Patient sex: F
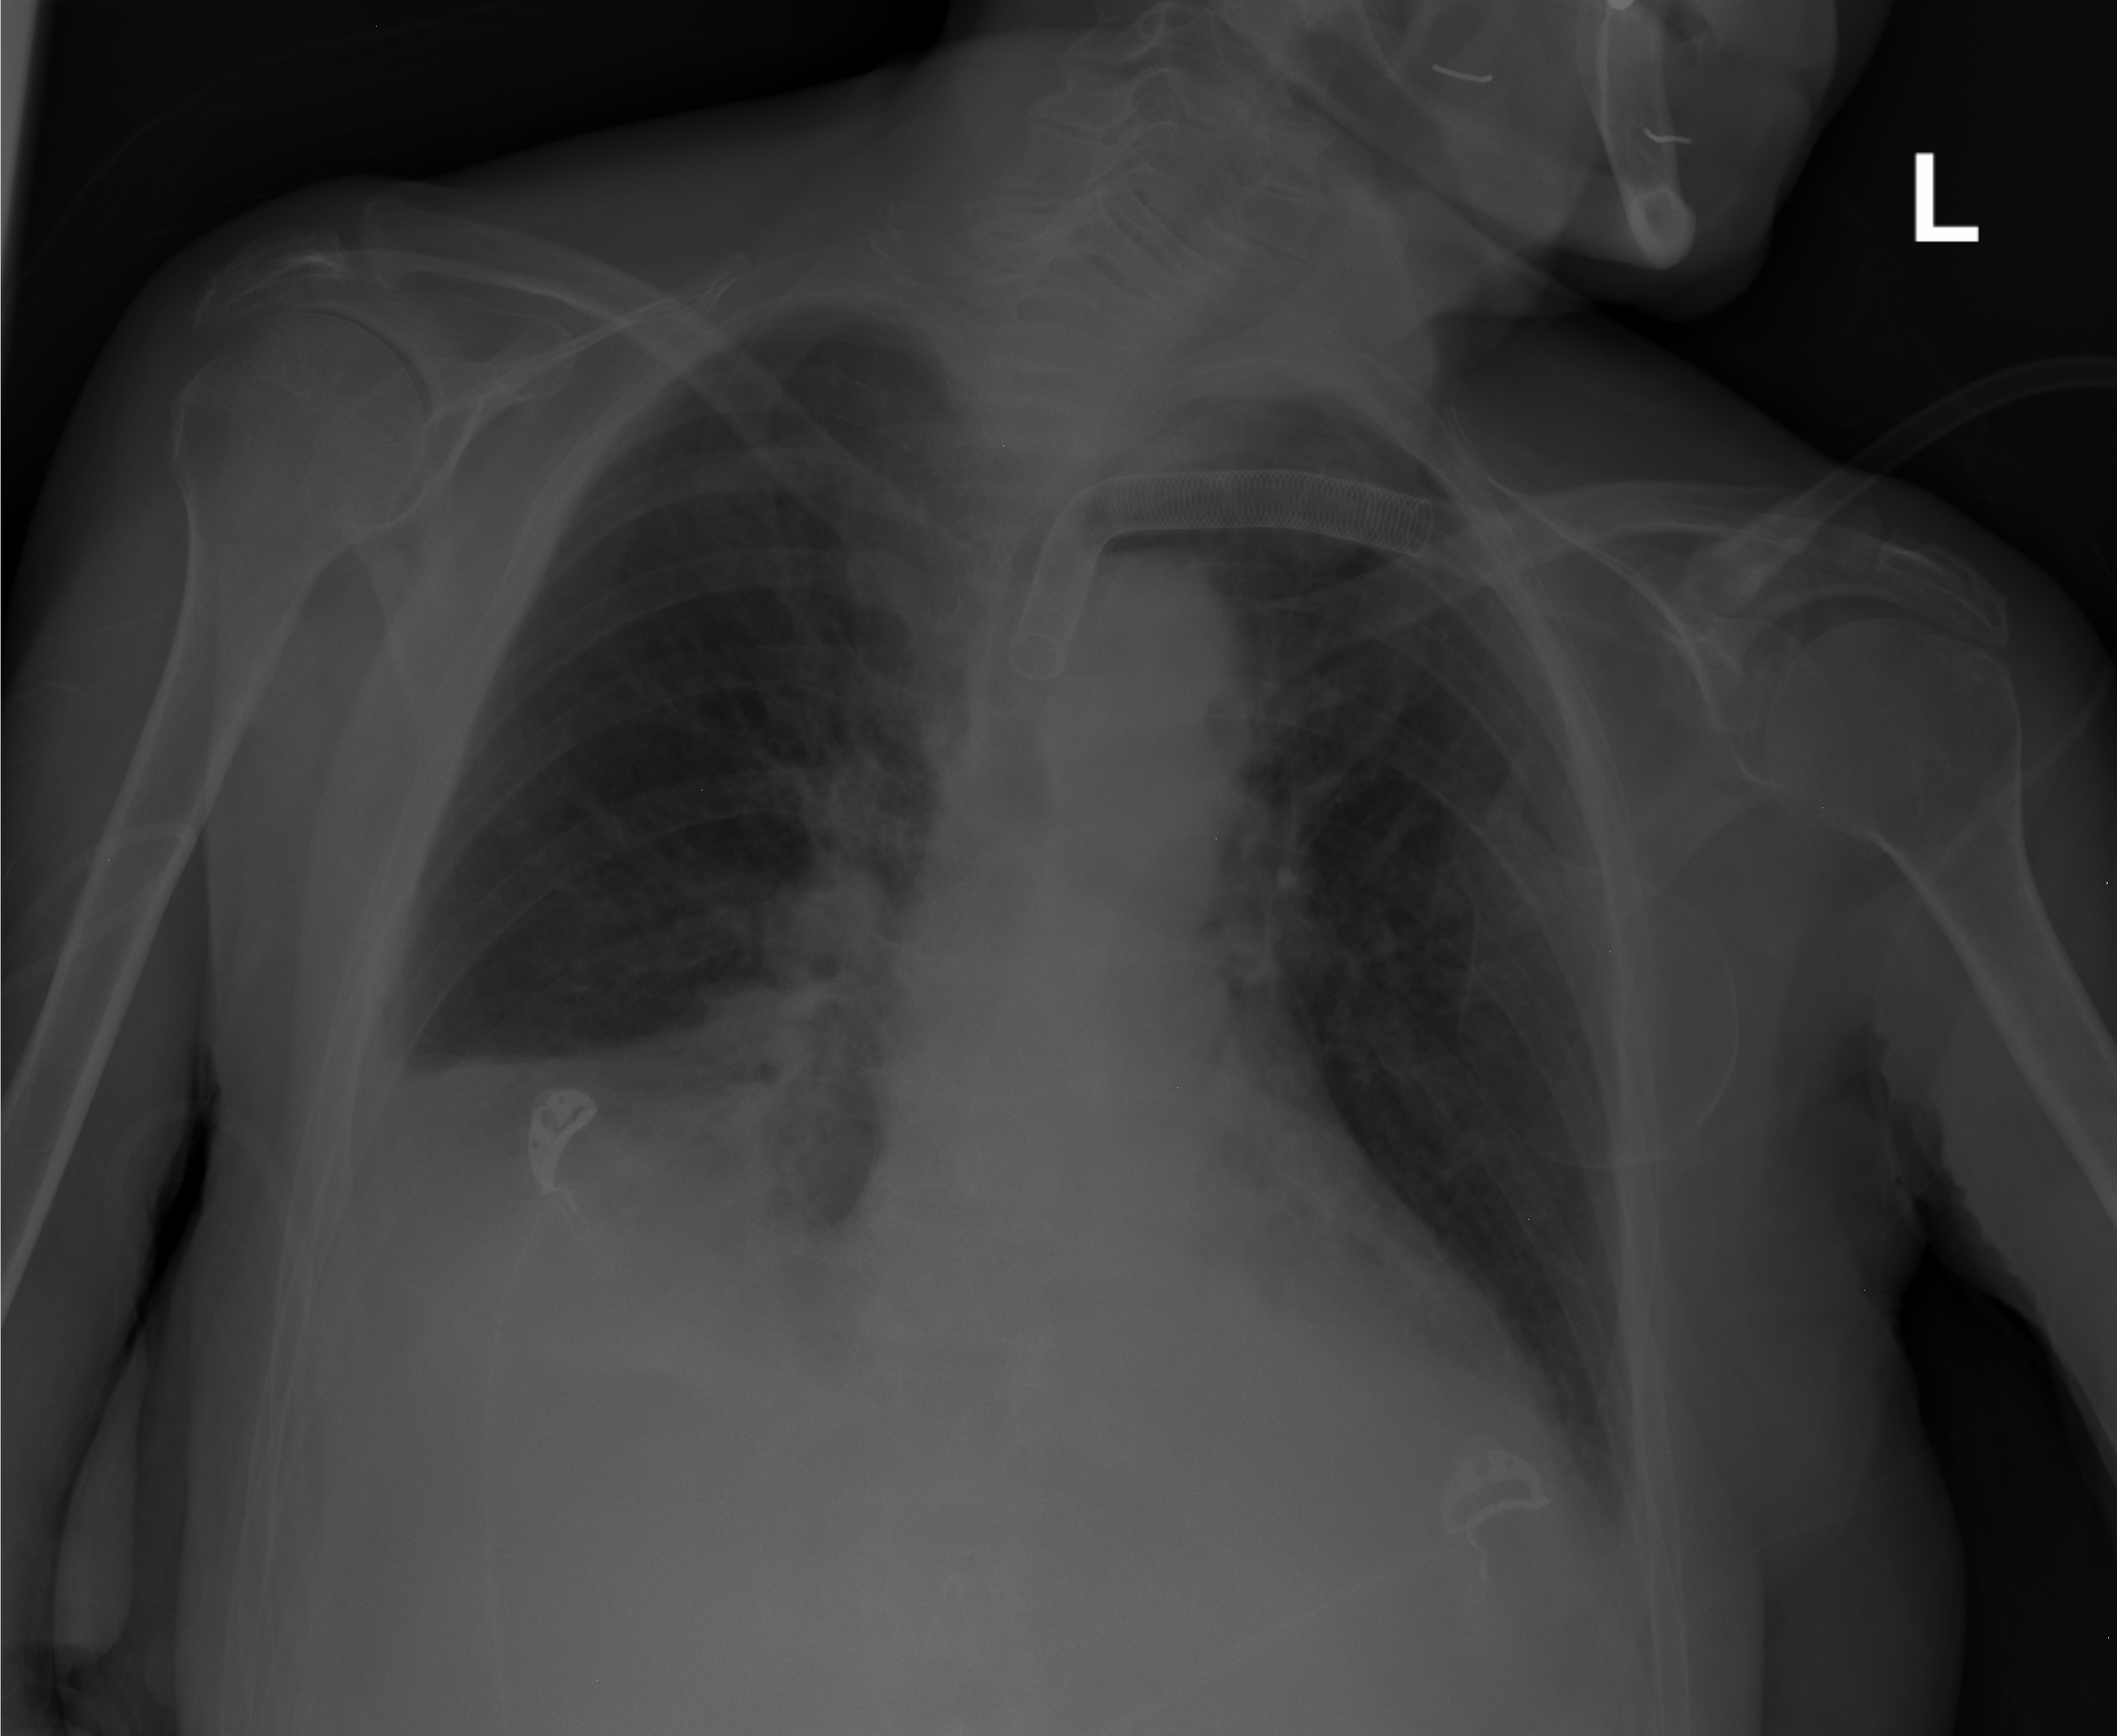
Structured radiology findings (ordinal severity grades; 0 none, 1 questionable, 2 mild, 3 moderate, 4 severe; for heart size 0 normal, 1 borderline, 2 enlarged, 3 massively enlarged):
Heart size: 0
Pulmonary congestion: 0
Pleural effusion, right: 2
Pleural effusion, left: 0
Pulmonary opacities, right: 0
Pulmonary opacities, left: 0
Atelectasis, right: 2
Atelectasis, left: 0